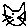
Label: cat